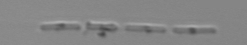
Label: Skeletonema